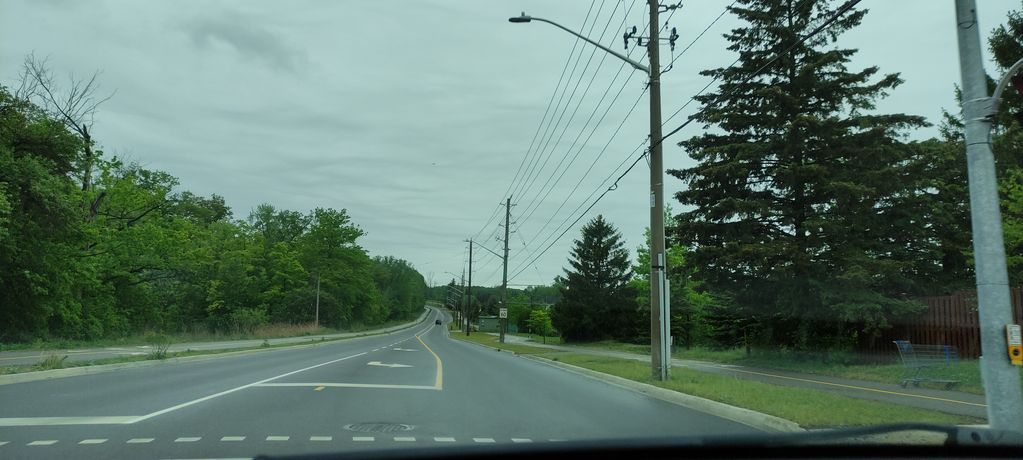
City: kitchener-waterloo